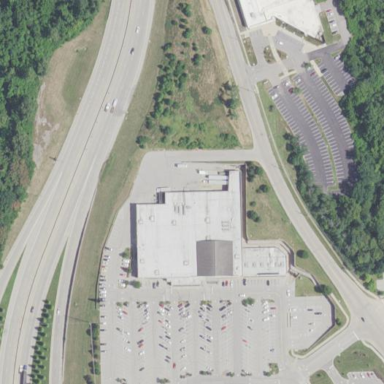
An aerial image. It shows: Supermarket building.